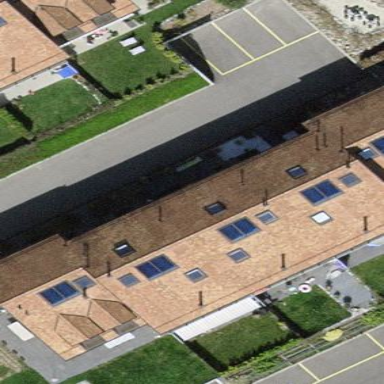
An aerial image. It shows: Simple and straightforward house.